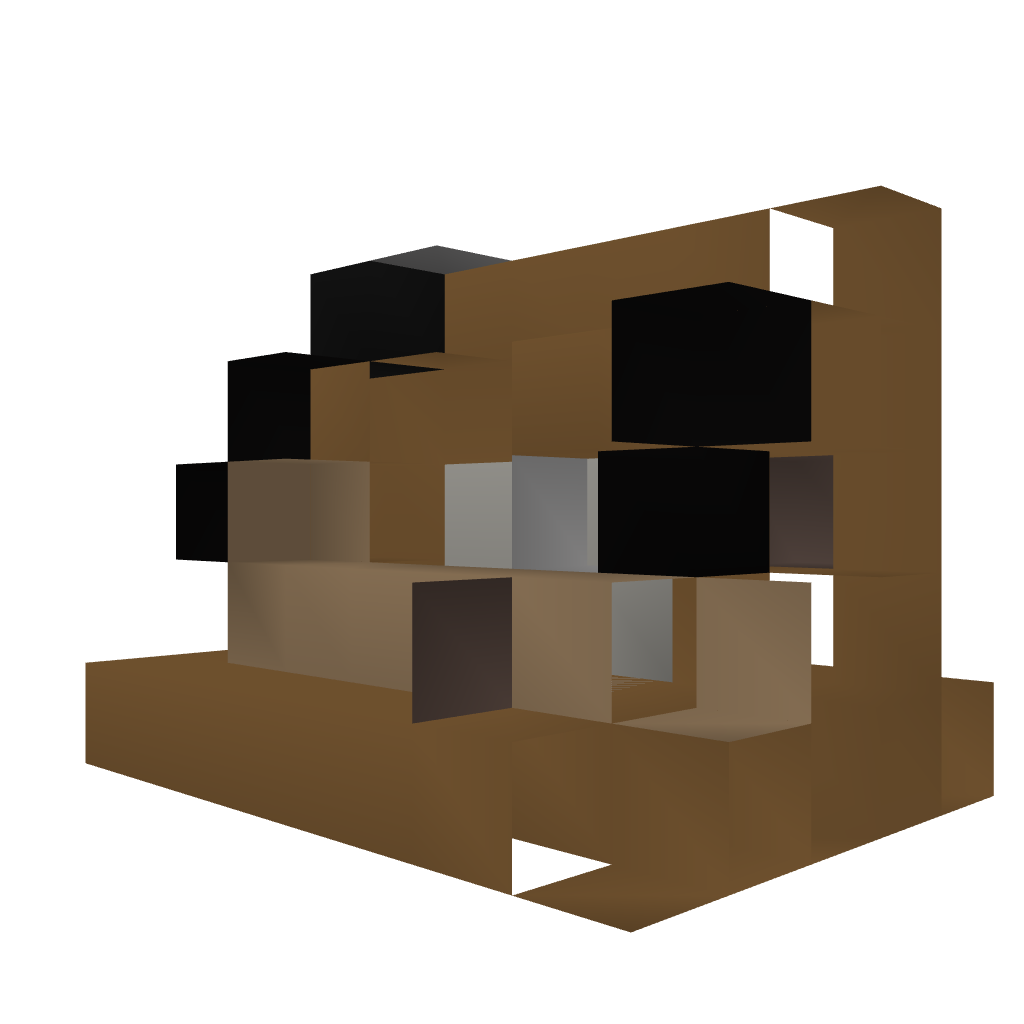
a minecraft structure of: PLANS FOR STEAMBATH